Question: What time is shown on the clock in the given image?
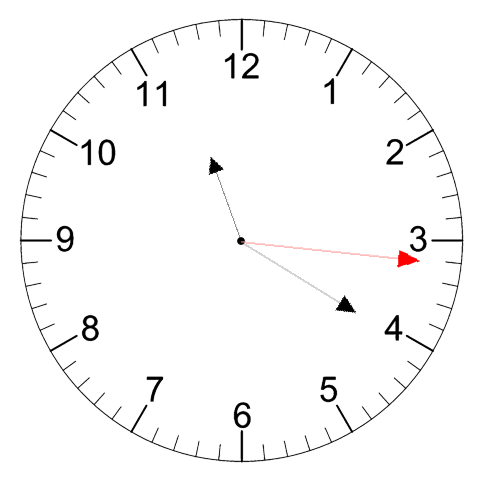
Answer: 11:20:16